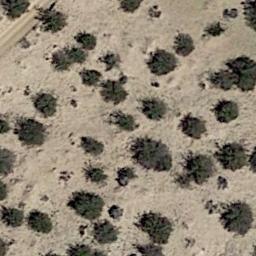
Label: chaparral